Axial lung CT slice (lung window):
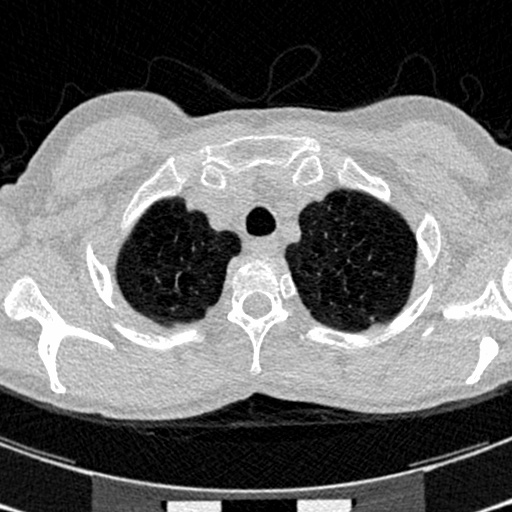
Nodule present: no